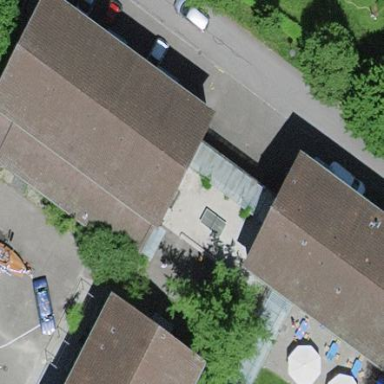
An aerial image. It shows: Garage.